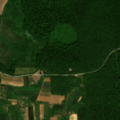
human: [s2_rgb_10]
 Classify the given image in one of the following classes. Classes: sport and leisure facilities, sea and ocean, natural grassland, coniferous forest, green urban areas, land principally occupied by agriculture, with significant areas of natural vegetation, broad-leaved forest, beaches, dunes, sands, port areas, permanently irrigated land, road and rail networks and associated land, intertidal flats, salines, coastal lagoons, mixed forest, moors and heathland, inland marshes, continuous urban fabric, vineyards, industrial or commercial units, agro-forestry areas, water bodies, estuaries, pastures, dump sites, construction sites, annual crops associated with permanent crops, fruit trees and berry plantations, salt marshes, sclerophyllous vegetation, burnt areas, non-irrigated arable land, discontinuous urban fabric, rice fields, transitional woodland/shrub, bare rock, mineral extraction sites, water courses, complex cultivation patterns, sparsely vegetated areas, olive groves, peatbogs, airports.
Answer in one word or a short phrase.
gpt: complex cultivation patterns, land principally occupied by agriculture, with significant areas of natural vegetation, broad-leaved forest